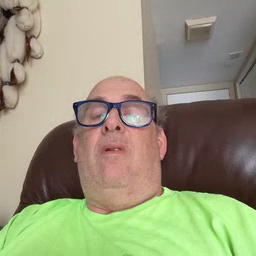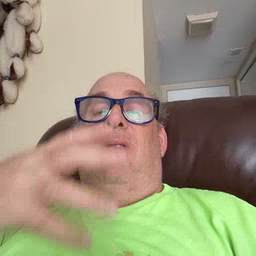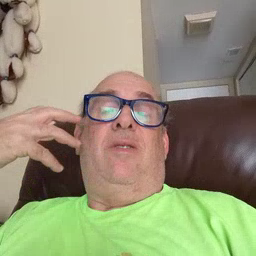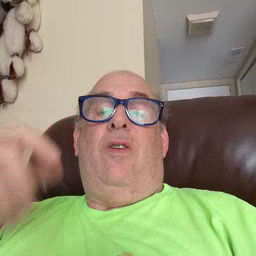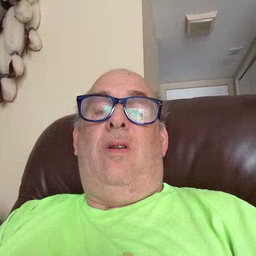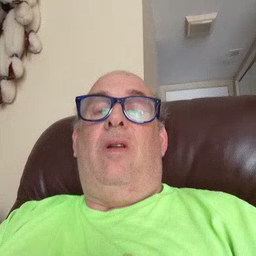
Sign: tiger